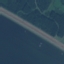
Land use / land cover class: River